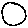
Label: circle